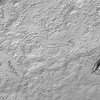
Atmospheric dust classification: not_dusty